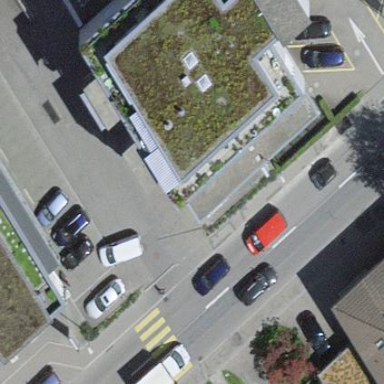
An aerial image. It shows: Building with apartments and flat roof.